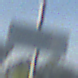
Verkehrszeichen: EinbahnstrasseRechtsweisend
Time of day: SunriseSunset
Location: Outdoor (Suburban)
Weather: PartlyCloudy
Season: NotSpecified
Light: Natural